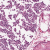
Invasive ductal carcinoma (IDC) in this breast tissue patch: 0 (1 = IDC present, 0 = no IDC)